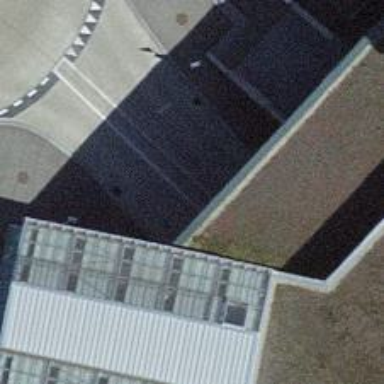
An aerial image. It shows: Parking entrance.